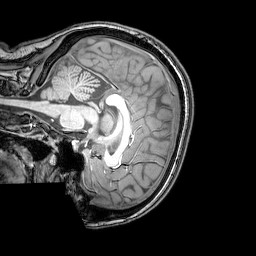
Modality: T1w
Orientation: sagittal
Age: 25
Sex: female
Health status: healthy
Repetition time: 0.081 s
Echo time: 0.037 s